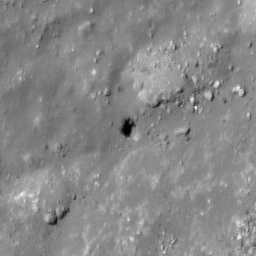
Pit: Tharp 4
Host crater: Tharp
Host type: impact_melt
Lunar coordinates: latitude -30.606, longitude 145.706